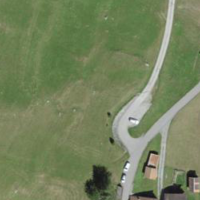
EUNIS habitat code: 26
Species observed at this site:
Corvus corone
Anthus trivialis
Oenanthe oenanthe
Emberiza citrinella
Sylvia borin
Dendrocopos major
Anthus spinoletta
Prunella modularis
Turdus viscivorus
Buteo buteo
Prunella collaris
Sylvia atricapilla
Spinus spinus
Phylloscopus collybita
Erithacus rubecula
Dryocopus martius
Pica pica
Phoenicurus ochruros
Certhia familiaris
Nucifraga caryocatactes
Garrulus glandarius
Phoenicurus phoenicurus
Picus viridis
Corvus corax
Falco tinnunculus
Periparus ater
Ficedula hypoleuca
Accipiter nisus
Motacilla cinerea
Cyanistes caeruleus
Lophophanes cristatus
Anas platyrhynchos
Sturnus vulgaris
Troglodytes troglodytes
Pyrrhula pyrrhula
Chloris chloris
Linaria cannabina
Accipiter gentilis
Fringilla coelebs
Passer domesticus
Lanius collurio
Ptyonoprogne rupestris
Carduelis carduelis
Turdus merula
Columba palumbus
Saxicola rubetra
Parus major
Hirundo rustica
Milvus migrans
Turdus pilaris
Regulus regulus
Pyrrhocorax graculus
Aquila chrysaetos
Motacilla alba
Delichon urbicum